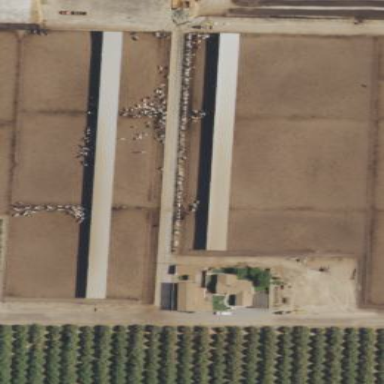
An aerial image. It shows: Farmyard area.